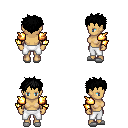
a pixel art fantasy rpg character, female body template, human, tanned skin, gold arm armor, white pants, black bedhead hairstyle, white slippers, four views (front, back, left, right), 2x2 character sprite sheet, small pixel art, hard edges, no anti-aliasing